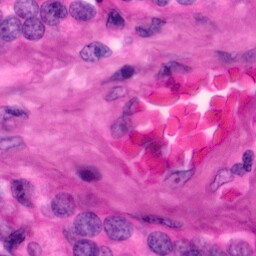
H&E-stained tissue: Pancreatic